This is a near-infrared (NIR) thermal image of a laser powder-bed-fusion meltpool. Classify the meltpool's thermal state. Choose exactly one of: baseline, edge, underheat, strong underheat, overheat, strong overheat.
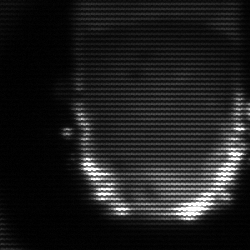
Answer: strong underheat